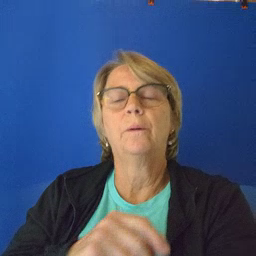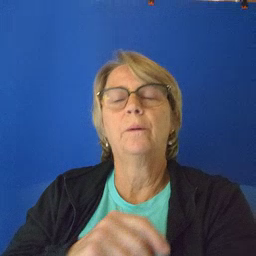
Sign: clown